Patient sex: M
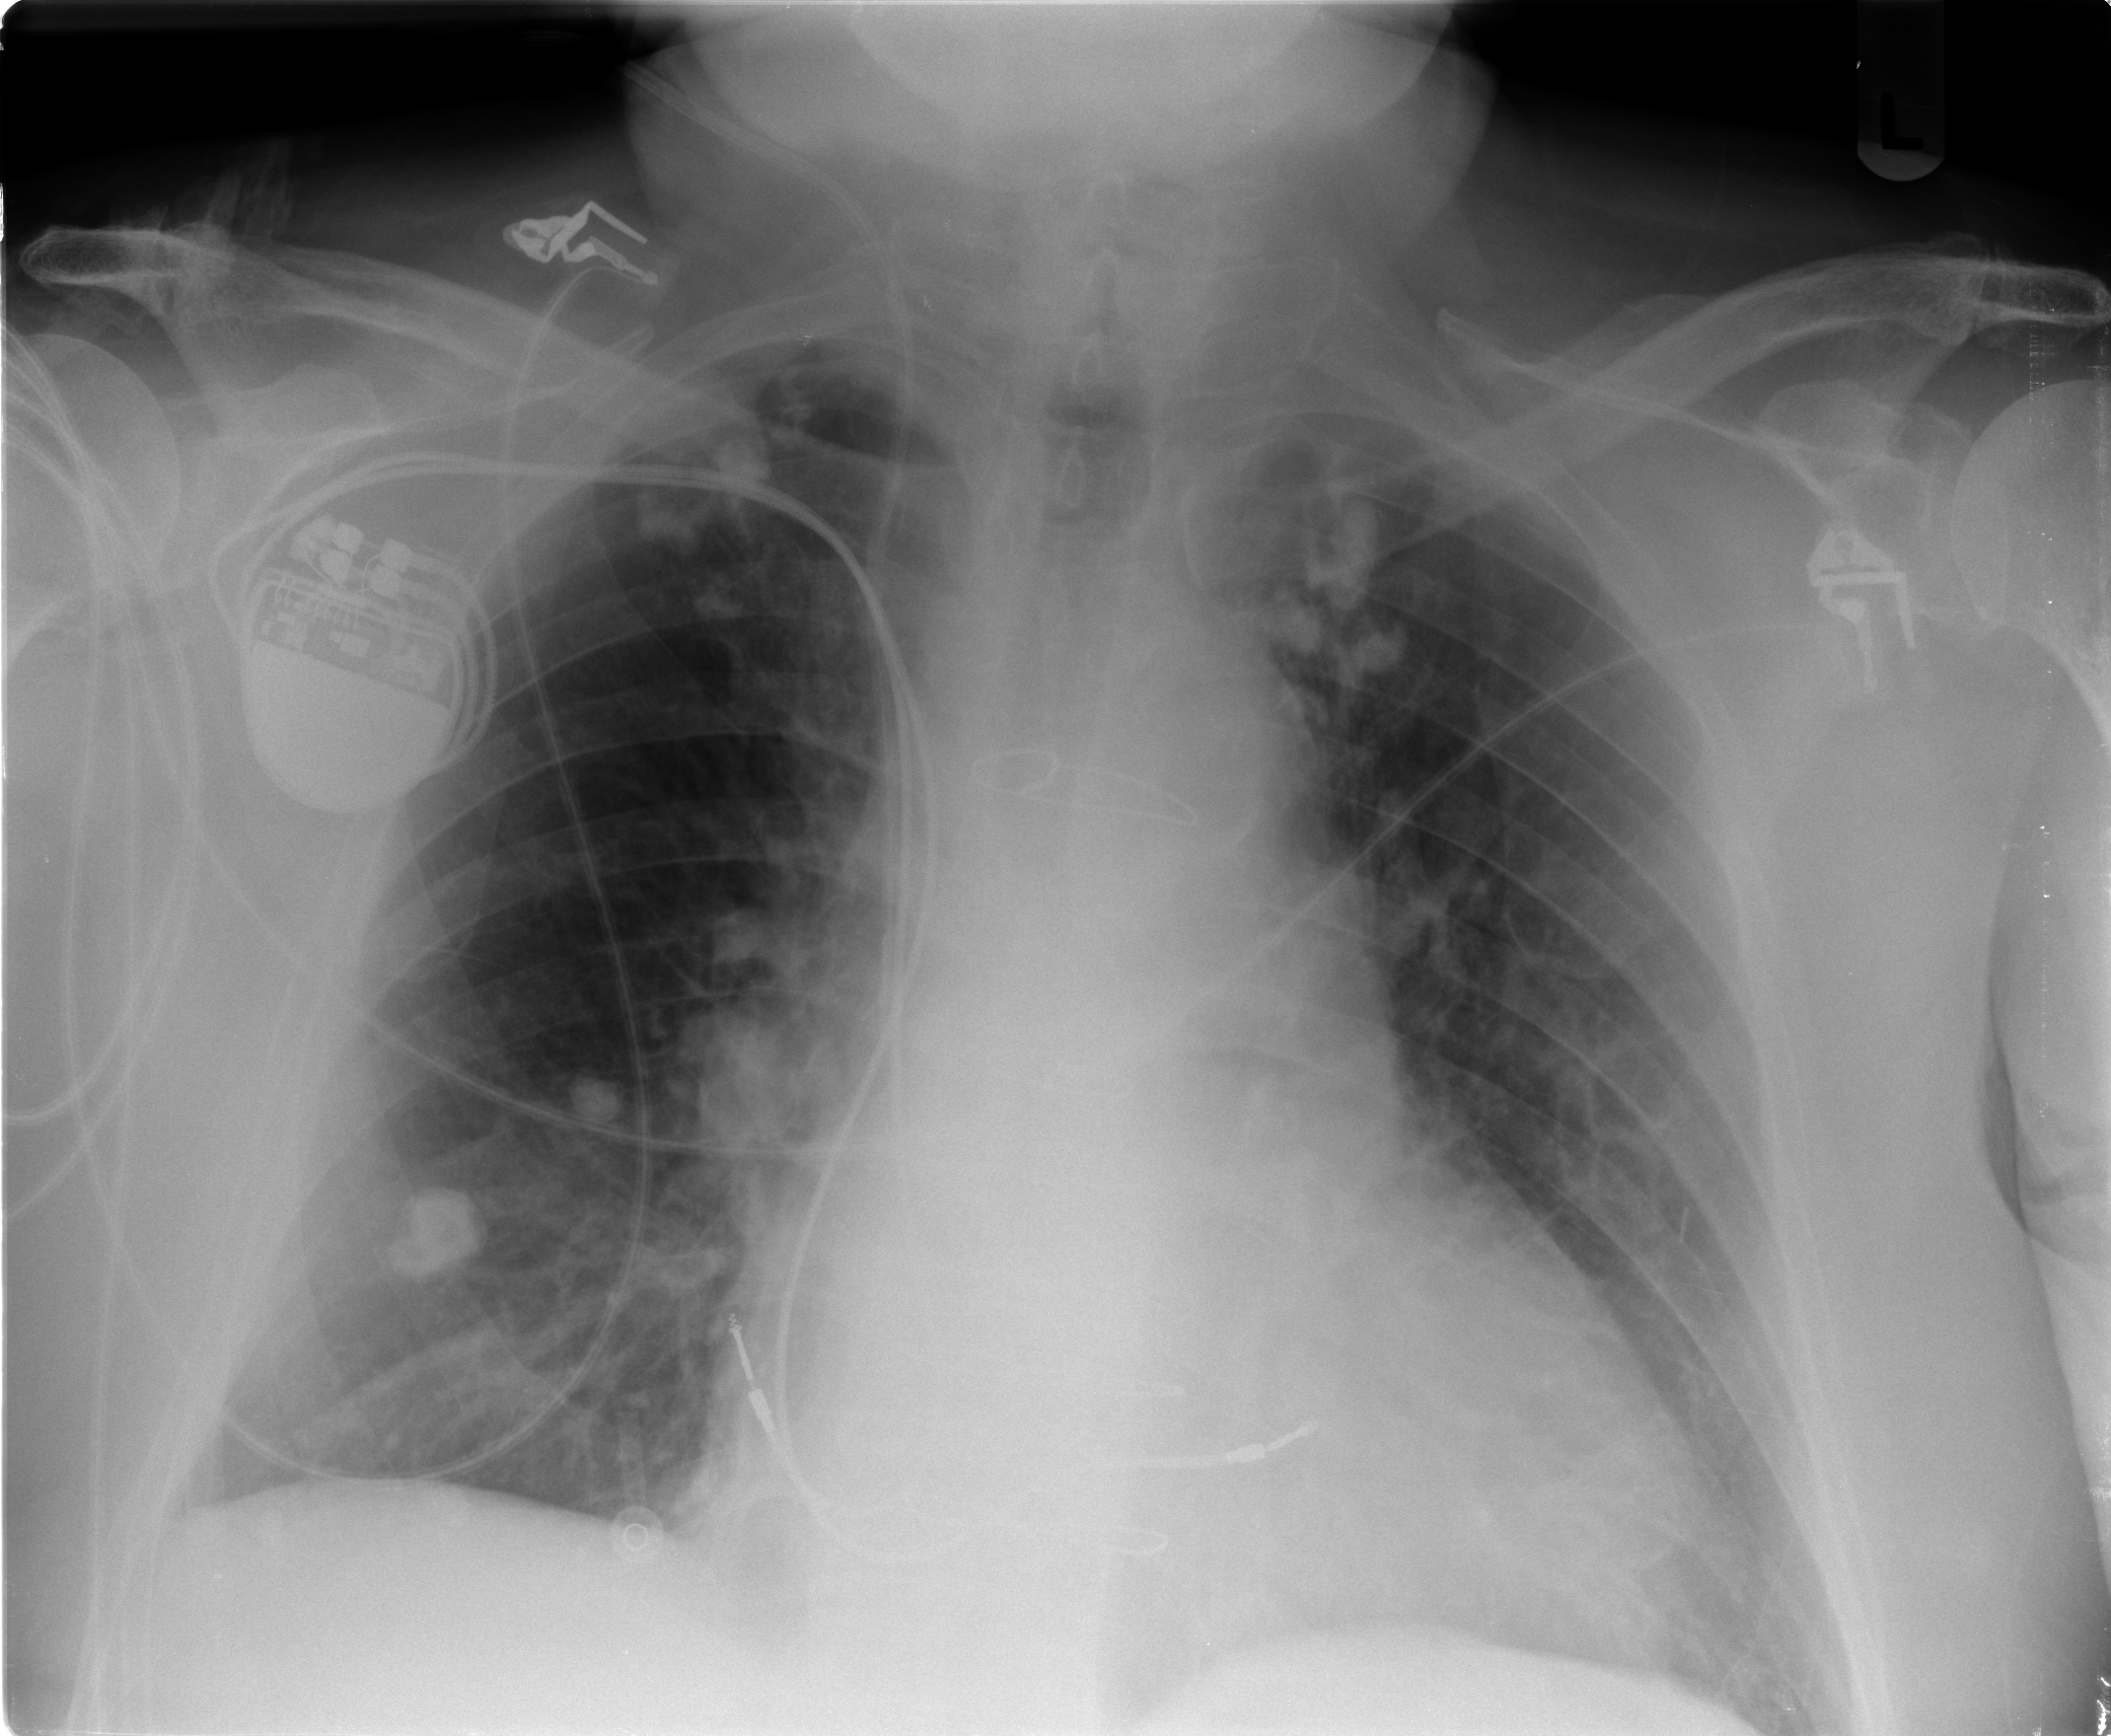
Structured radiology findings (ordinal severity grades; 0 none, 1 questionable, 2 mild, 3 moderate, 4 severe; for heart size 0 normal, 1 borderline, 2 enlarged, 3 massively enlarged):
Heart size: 2
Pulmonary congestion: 0
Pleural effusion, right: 0
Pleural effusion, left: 0
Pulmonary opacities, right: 0
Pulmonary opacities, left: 0
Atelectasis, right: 2
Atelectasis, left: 2